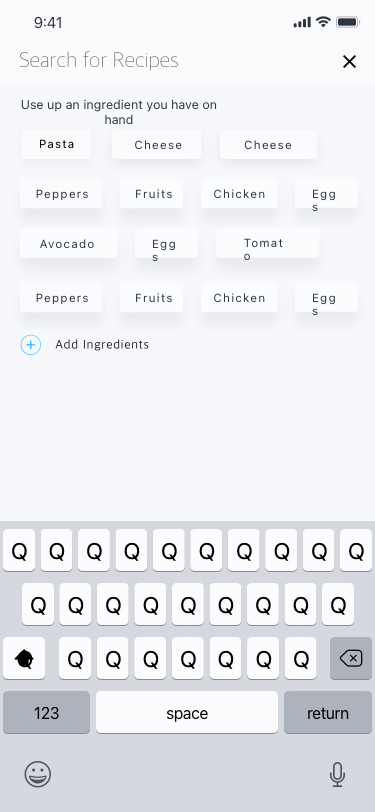
Text in this UI design:
Add Ingredients
Pasta
Peppers
Peppers
Fruits
Fruits
Chicken
Chicken
Eggs
Eggs
Tomato
Eggs
Avocado
Cheese
Cheese
Use up an ingredient you have on hand
Search for Recipes